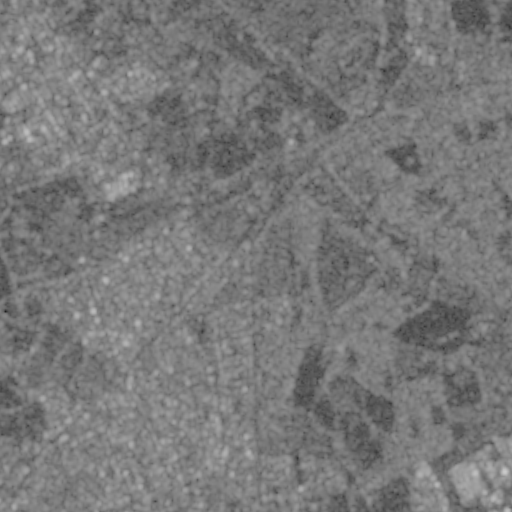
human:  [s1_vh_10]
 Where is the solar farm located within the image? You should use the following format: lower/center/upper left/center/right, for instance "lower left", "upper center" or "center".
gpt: The solar farm is located in the upper right of the image.
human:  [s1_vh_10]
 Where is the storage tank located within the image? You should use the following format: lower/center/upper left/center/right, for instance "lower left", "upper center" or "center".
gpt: The storage tank is located in the center of the image.
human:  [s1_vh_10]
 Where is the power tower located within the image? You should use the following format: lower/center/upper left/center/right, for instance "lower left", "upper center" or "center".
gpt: There is no power tower in the image.

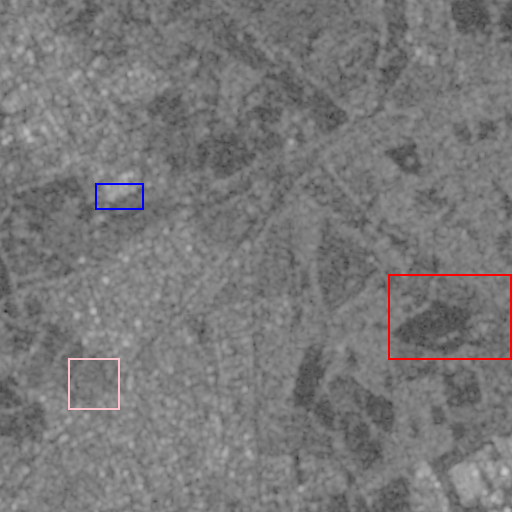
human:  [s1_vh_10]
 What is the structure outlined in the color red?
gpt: The structure outlined in red is a crop field.
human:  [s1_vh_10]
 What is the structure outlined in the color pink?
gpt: The structure outlined in pink is a park.
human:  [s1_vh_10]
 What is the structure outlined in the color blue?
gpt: The structure outlined in blue is a parking lot.
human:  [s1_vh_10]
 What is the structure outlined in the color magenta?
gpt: There is no magenta outline.